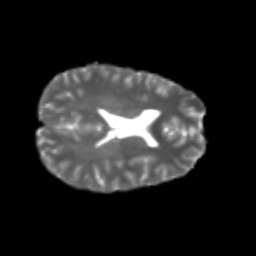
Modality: T2w
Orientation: axial
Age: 24
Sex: male
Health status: healthy
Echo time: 0.074 s